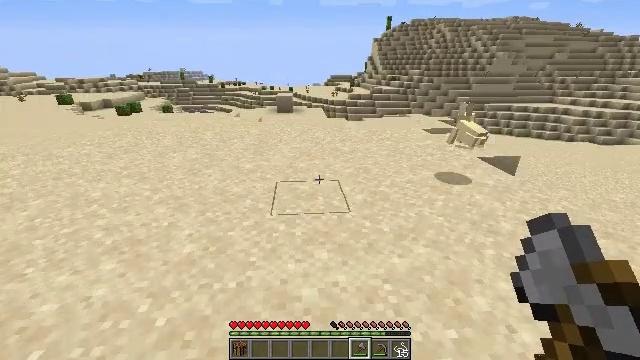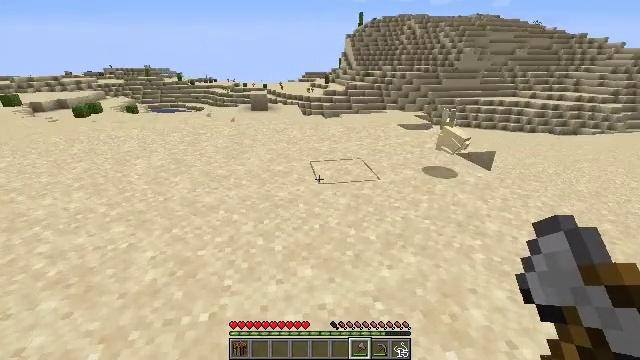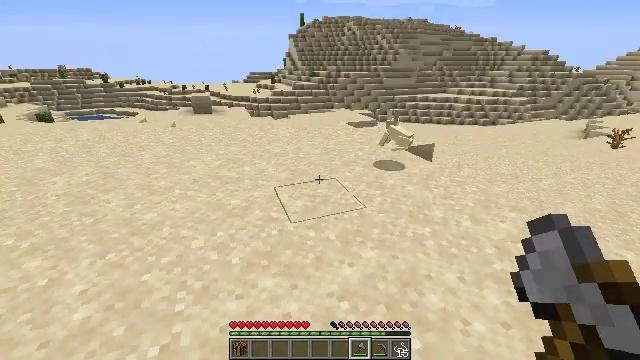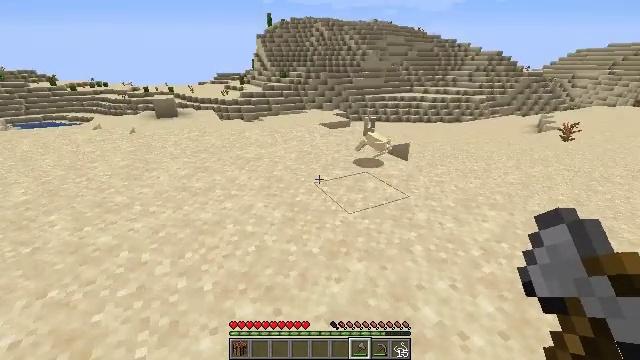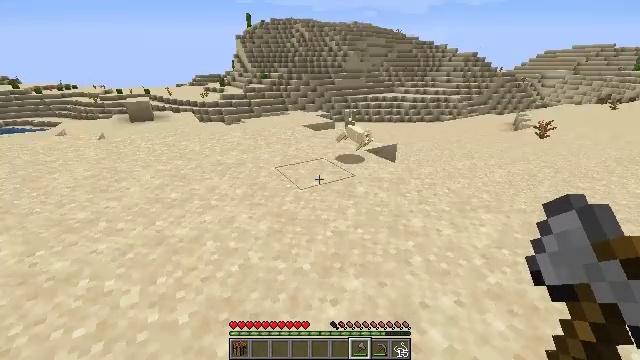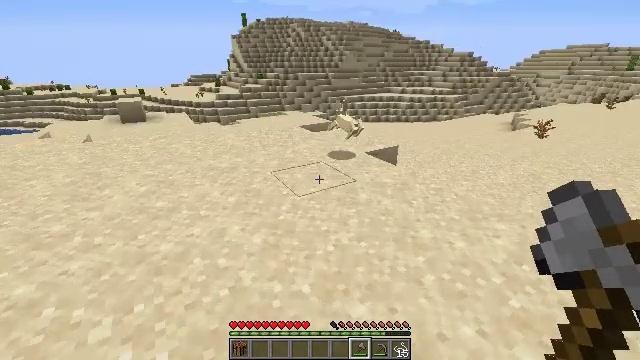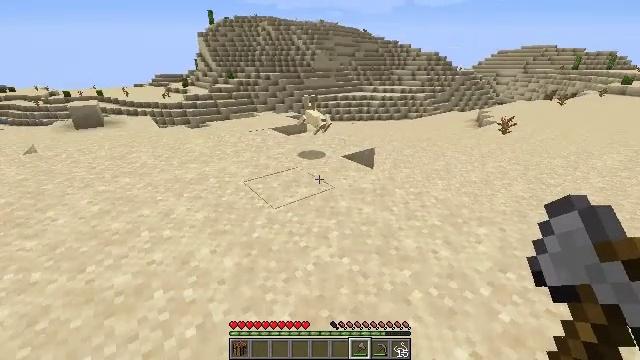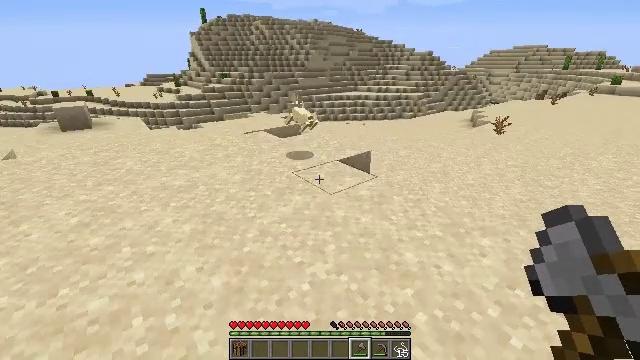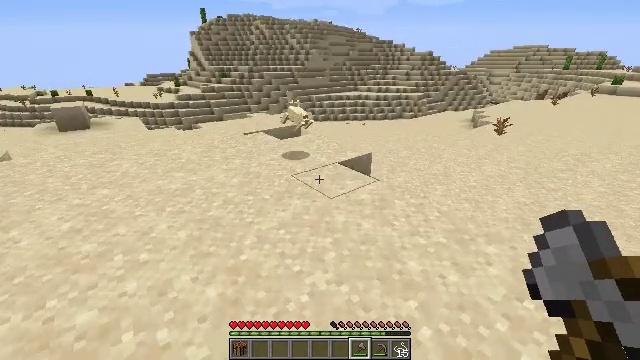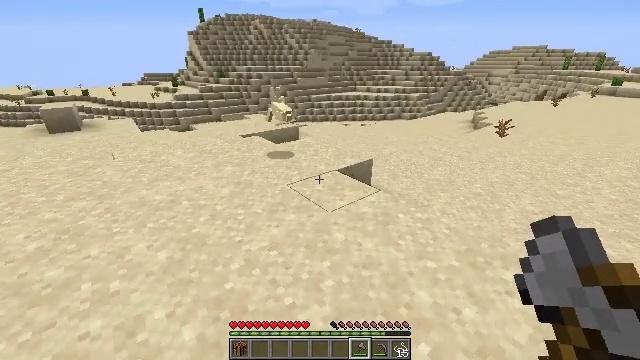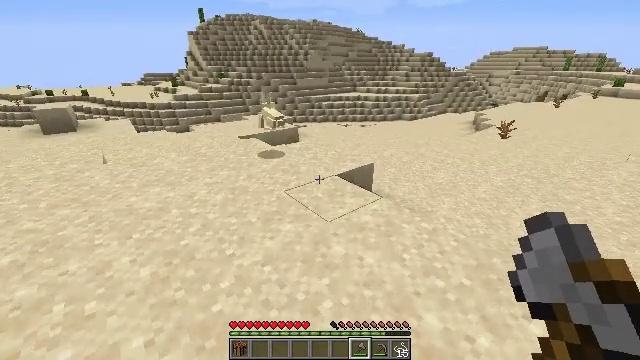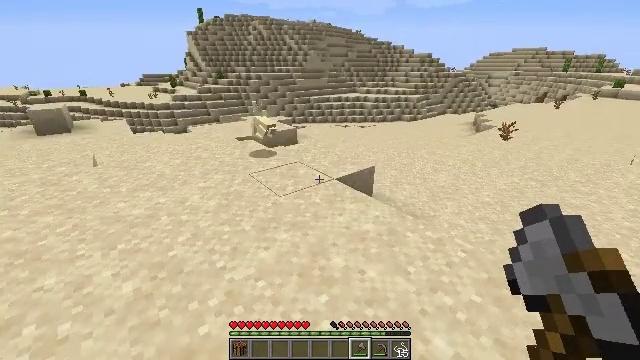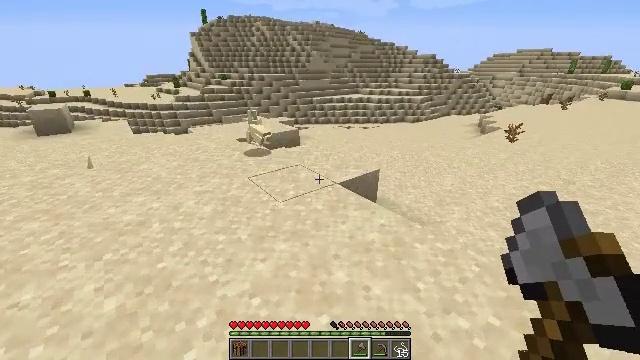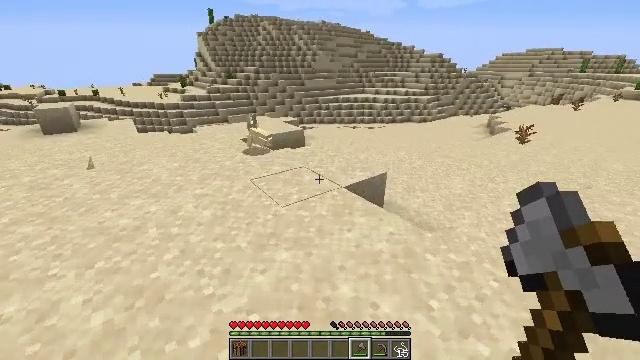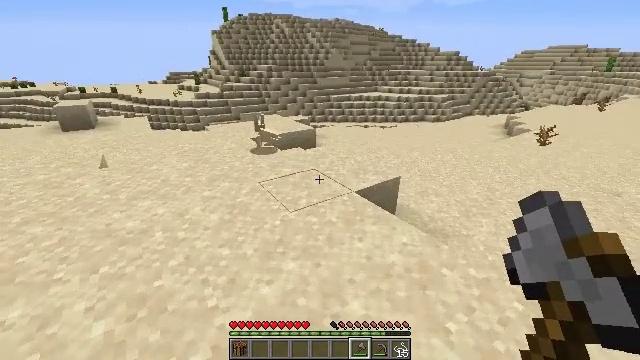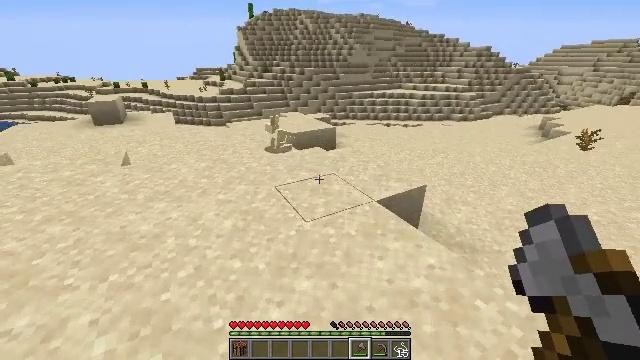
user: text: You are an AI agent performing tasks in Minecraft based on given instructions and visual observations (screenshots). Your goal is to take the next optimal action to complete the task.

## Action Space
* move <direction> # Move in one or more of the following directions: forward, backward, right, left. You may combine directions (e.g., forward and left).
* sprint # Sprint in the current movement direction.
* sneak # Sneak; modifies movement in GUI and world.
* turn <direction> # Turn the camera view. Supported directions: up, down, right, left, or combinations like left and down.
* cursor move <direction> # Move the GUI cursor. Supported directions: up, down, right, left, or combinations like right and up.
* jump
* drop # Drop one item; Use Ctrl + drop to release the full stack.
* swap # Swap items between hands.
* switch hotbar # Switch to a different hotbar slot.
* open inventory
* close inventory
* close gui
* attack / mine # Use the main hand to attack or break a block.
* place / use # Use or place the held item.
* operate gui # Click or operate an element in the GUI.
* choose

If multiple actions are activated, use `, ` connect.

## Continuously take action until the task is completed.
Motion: motion action
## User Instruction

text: Hunt animals.
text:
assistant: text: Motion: move forward, turn right
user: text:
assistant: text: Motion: move forward, turn right
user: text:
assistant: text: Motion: move forward, turn right
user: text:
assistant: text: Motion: move forward, turn right
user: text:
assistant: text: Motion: move forward
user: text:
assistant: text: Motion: move forward, turn right
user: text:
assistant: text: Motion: move forward, turn right
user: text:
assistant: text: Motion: move forward
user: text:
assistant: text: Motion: move forward
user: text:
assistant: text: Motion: move forward
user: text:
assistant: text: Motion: move forward
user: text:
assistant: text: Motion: move forward
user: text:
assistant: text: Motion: move forward, turn left
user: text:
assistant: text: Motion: move forward, turn left
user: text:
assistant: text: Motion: move forward, turn left
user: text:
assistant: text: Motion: move forward
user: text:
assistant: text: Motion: move forward, turn left
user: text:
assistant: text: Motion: move forward
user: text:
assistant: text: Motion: move forward
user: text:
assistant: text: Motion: move forward
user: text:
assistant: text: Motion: move forward
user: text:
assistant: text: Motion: move forward
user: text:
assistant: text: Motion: move forward, turn left
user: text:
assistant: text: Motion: move forward, turn left
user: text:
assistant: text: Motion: move forward, turn left
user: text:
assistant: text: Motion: move forward, turn left
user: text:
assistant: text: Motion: move forward, turn left
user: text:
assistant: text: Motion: move forward, turn left
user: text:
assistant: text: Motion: move forward, turn left
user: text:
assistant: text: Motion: move forward, turn left